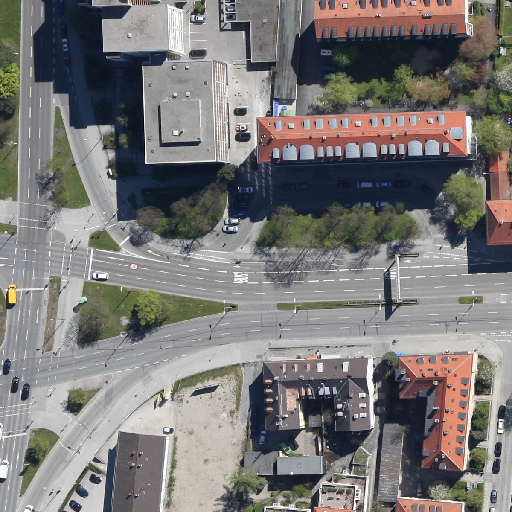
Referring expression: car